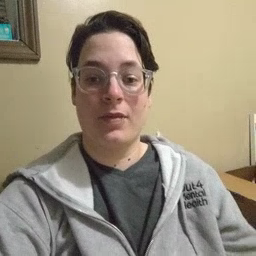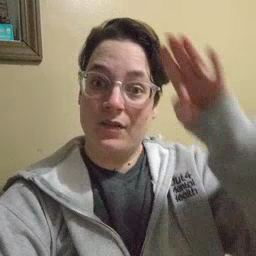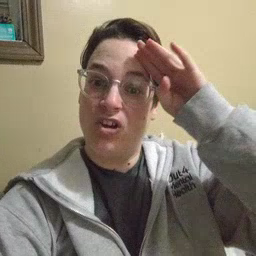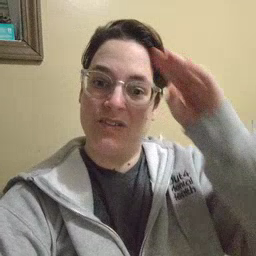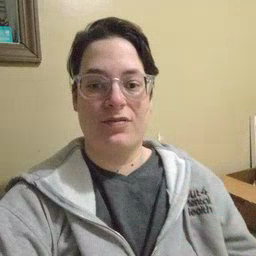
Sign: fireman